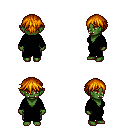
a pixel art fantasy rpg character, female body template, orc, green skin, black robe, metal pants, dark blonde short bangs hairstyle, four views (front, back, left, right), 2x2 character sprite sheet, small pixel art, hard edges, no anti-aliasing